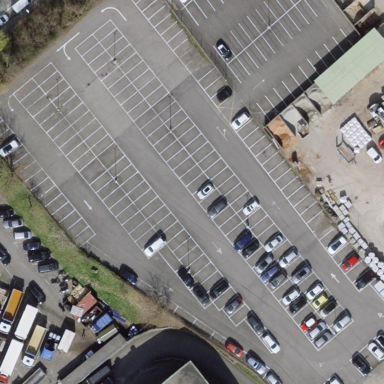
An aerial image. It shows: Road serving as parking aisle.